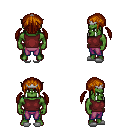
a pixel art fantasy rpg character, male body template, orc, green skin, maroon sleeveless shirt, magenta pants, brunette twin-tailed hairstyle, silver tiara, white slippers, four views (front, back, left, right), 2x2 character sprite sheet, small pixel art, hard edges, no anti-aliasing